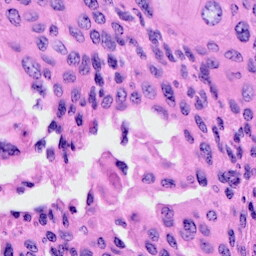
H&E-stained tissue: Cervix